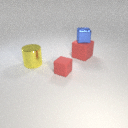
large yellow metal cylinder in front of large red rubber cube